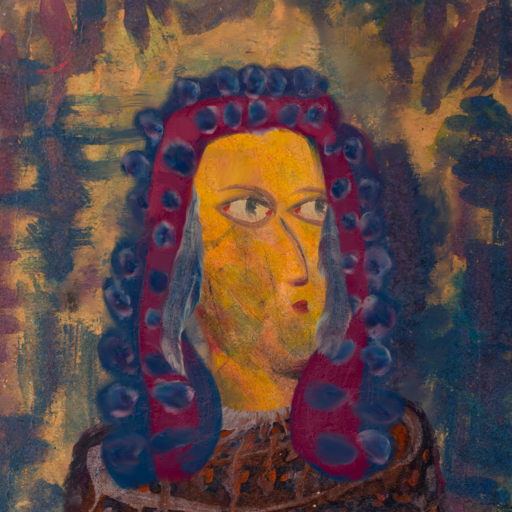
Background: InTheSun, Head And Neck Side: Gypsy_Mother, Face Side: GypsyMother, Bust: Hypocrite, Hair Side: Hill_Girl, Head Accessory: Blank, Second Necklace: Blank, Necklace: Blank, Baby: Blank